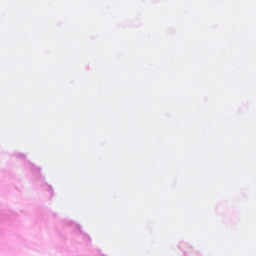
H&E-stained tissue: Breast